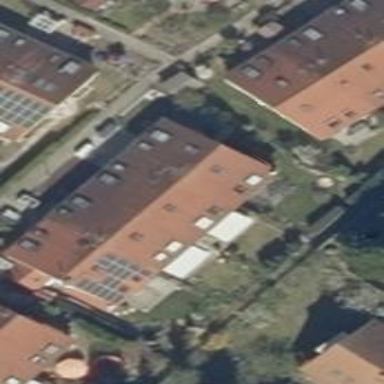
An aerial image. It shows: Terrace building.